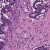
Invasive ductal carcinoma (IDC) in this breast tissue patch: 1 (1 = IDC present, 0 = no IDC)